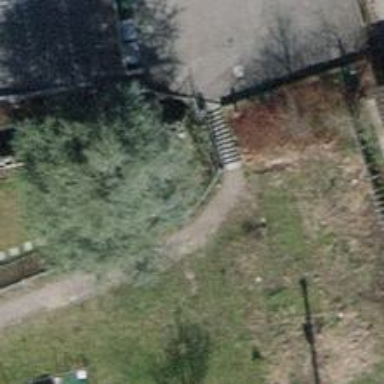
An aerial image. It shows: Steps on fine gravel road.